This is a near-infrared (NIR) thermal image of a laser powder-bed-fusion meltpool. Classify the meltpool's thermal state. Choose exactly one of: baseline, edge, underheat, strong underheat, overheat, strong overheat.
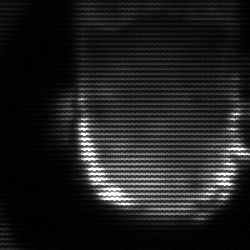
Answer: baseline